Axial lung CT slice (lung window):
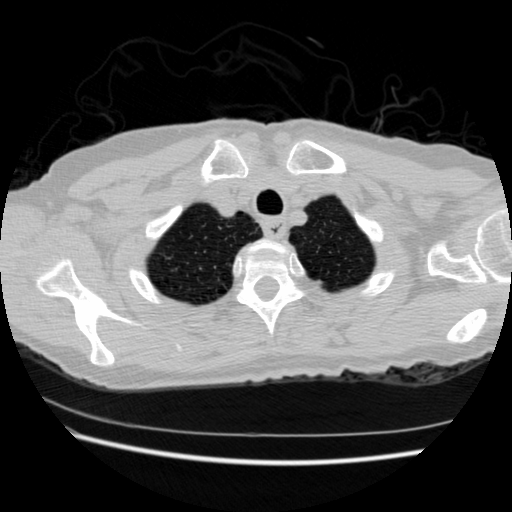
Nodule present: no